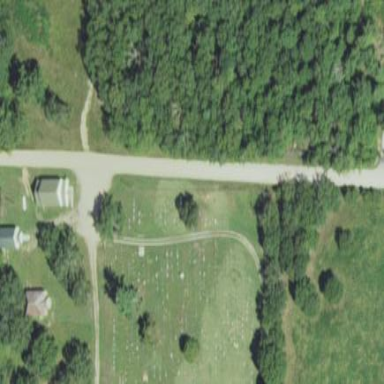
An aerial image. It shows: Cemetery.